Question: I try to display a raster image using gdal and matplotlib-basemap.
I explain here my try using basemap.interp function, for a total structured overview of my process, please look to my <URL>.
First my code to load and project the raster.
'''
# Load Raster
pathToRaster = r'I:\Datanomaly//ano_DOY2002170.tif'
raster = gdal.Open(pathToRaster, gdal.GA_ReadOnly)
array = raster.GetRasterBand(1).ReadAsArray()
msk_array = np.ma.masked_equal(array, value = 65535)
print 'Raster Projection:
', raster.GetProjection()
print 'Raster GeoTransform:
', raster.GetGeoTransform()
# Project raster image using Basemap and the basemap.interp function
map = Basemap(projection='robin',resolution='c',lat_0=0,lon_0=0)
datain = np.flipud( msk_array )
nx = raster.RasterXSize
ny = raster.RasterYSize
xin = np.linspace(map.xmin,map.xmax,nx) # nx is the number of x points on the grid
yin = np.linspace(map.ymin,map.ymax,ny) # ny in the number of y points on the grid
lons = np.arange(-180,180,0.25) #from raster.GetGeoTransform()
lats = np.arange(-90,90,0.25)
lons, lats = np.meshgrid(lons,lats)
xout,yout = map(lons, lats)
dataout = mpl_toolkits.basemap.interp(datain, xin, yin, xout, yout, order=1)
levels = [-1000,-800,-600,-400,-200,0,200,400,600,800,1000]
cntr = map.contourf(xout,yout,dataout, levels,cmap=cm.RdBu)
cbar = map.colorbar(cntr,location='bottom',pad='15%')
# Add some more info to the map
cstl = map.drawcoastlines(linewidth=.5)
meri = map.drawmeridians(np.arange(0,360,60), linewidth=.2, labels=[1,0,0,1], labelstyle='+/-', color='grey' )
para = map.drawparallels(np.arange(-90,90,30), linewidth=.2, labels=[1,0,0,1], labelstyle='+/-', color='grey')
boun = map.drawmapboundary(linewidth=0.5, color='grey')
'''
This will plot the following:

It's especially clear to see that on the east coast of North and South America there is a offset of the raster data and the coastlines.
I'm clueless how to adapt my code so my data will be transformed in the right projection.
For what it's worth: <URL>
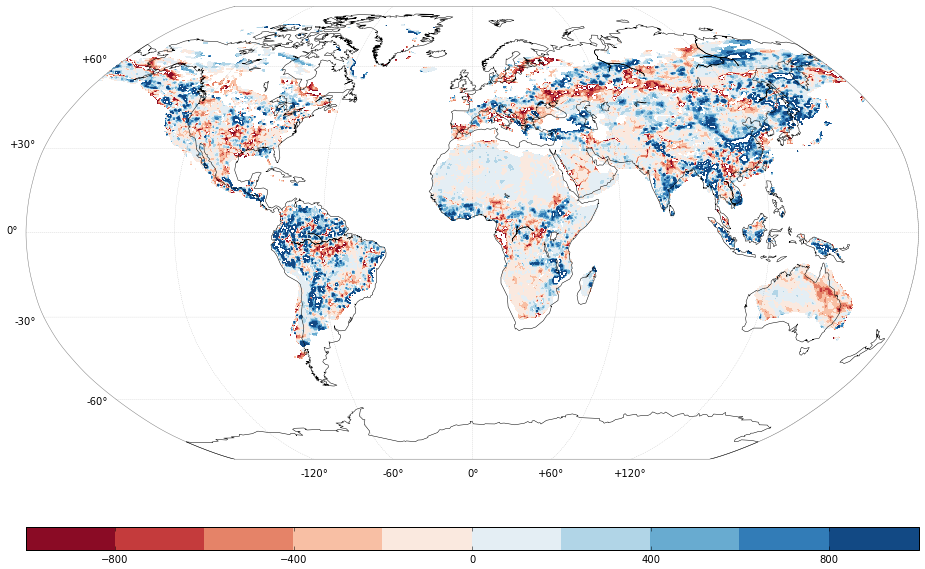
Answer: I'm not sure what you are doing wrong with your own interpolation/reprojecting, but it can be done even simpler.
The 'contourf' accepts a 'latlon' keyword which, when true, accepts lat/lon inputs and converts it to the map projection automatically. So:
'''
datain = msk_array
fig = plt.figure(figsize=(12,5))
map = Basemap(projection='robin',resolution='c',lat_0=0,lon_0=0)
ny, nx = datain.shape
xin = np.linspace(map.xmin,map.xmax,nx) # nx is the number of x points on the grid
yin = np.linspace(map.ymin,map.ymax,ny) # ny in the number of y points on the grid
lons = np.arange(-180,180,0.25) #from raster.GetGeoTransform()
lats = np.arange(90,-90,-0.25)
lons, lats = np.meshgrid(lons,lats)
xx, yy = m(lons,lats)
levels = [-1000,-800,-600,-400,-200,0,200,400,600,800,1000]
cntr = map.contourf(xx, yy,datain, levels,cmap=cm.RdBu)
cbar = map.colorbar(cntr,location='bottom',pad='15%')
# Add some more info to the map
cstl = map.drawcoastlines(linewidth=.5)
meri = map.drawmeridians(np.arange(0,360,60), linewidth=.2, labels=[1,0,0,1], labelstyle='+/-', color='grey' )
para = map.drawparallels(np.arange(-90,90,30), linewidth=.2, labels=[1,0,0,1], labelstyle='+/-', color='grey')
boun = map.drawmapboundary(linewidth=0.5, color='grey')
'''

Note that i changed the 'lats' definition in order to remove the flipping of your input raster, just a personal preference.